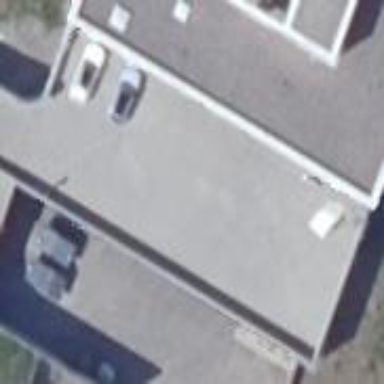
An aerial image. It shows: Building with rooftop parking area.